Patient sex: M
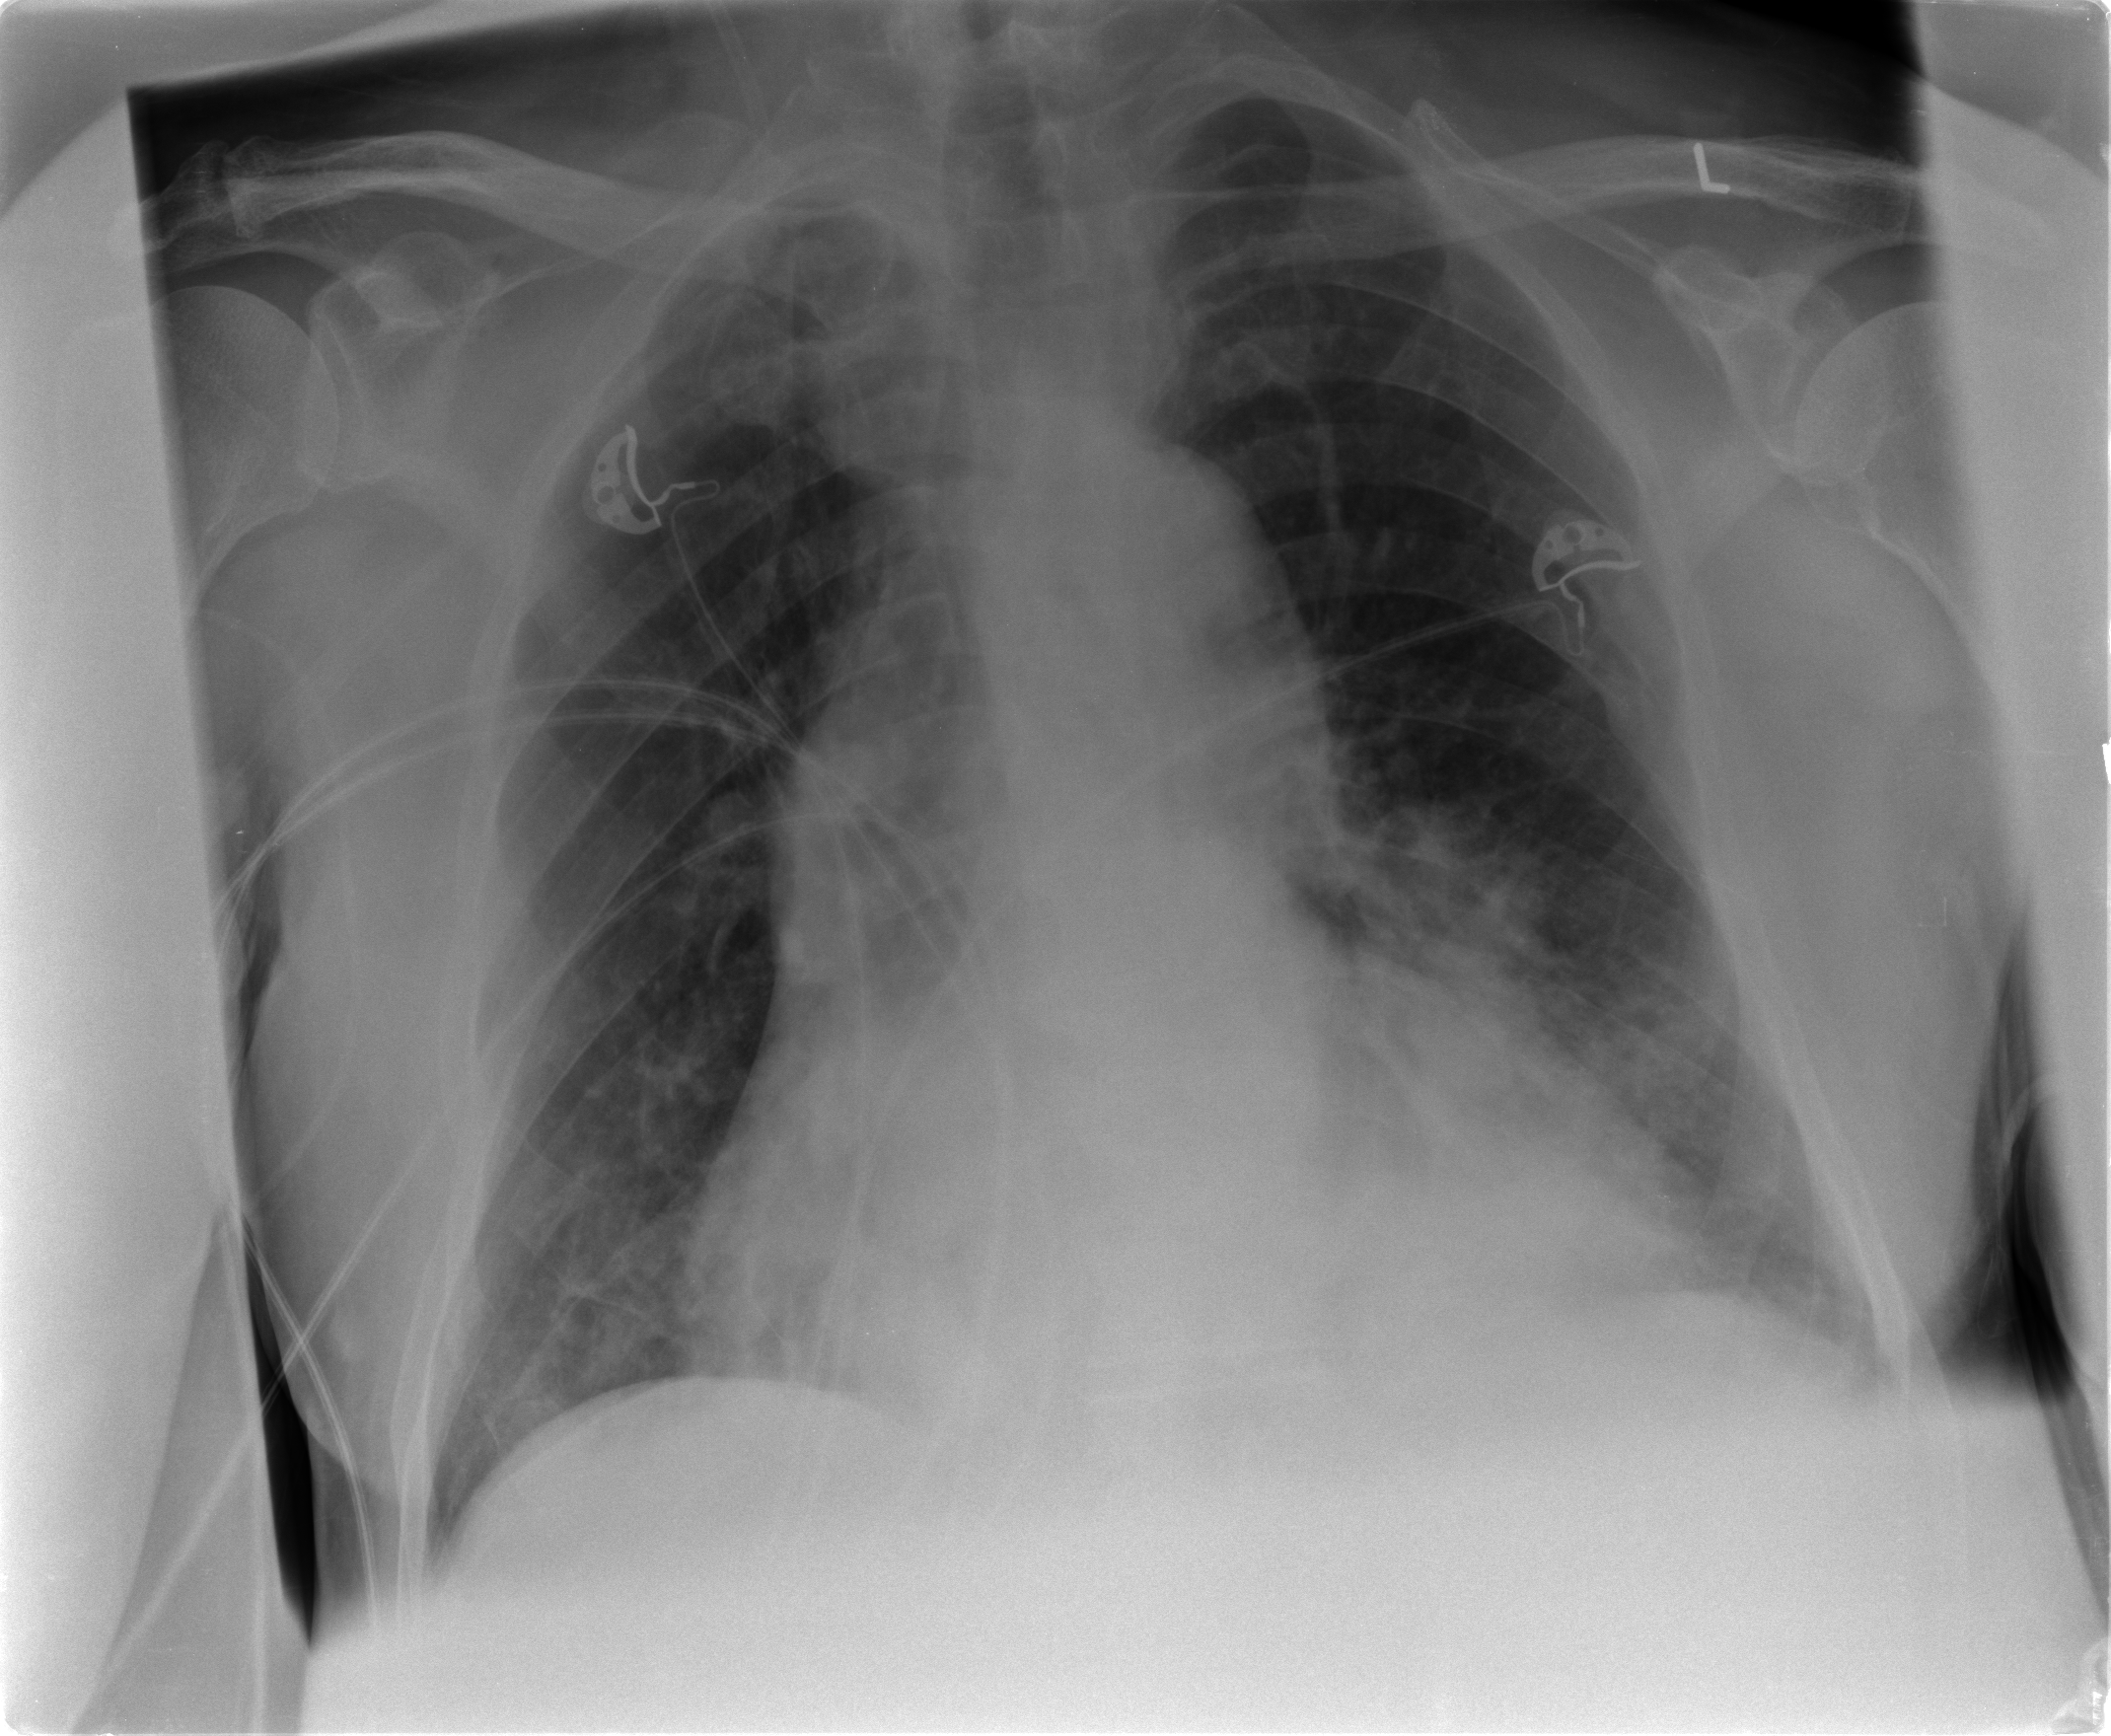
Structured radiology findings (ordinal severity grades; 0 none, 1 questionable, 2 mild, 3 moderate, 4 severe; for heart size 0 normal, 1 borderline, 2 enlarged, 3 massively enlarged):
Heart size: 2
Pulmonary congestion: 2
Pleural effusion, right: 0
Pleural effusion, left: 0
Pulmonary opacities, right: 2
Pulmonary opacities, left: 2
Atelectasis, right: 2
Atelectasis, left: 2